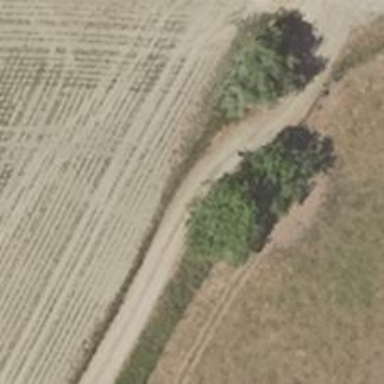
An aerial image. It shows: Sandy track road with grade3 tracktype.